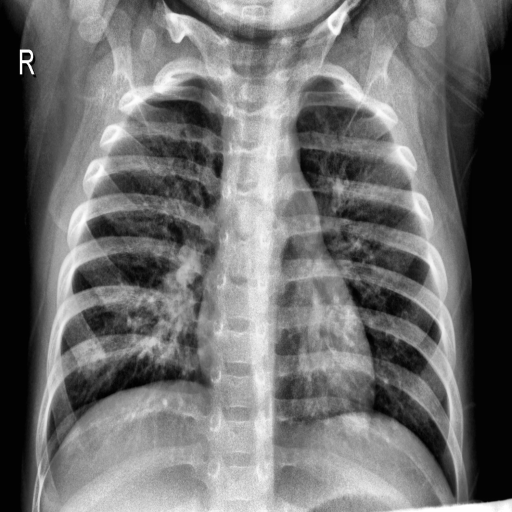
Finding: NORMAL